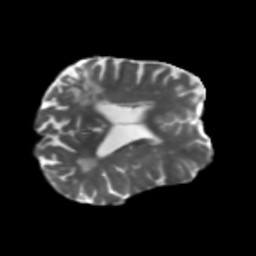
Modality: T2w
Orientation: axial
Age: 73
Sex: female
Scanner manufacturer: siemens
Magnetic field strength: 3 T
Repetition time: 5.25 s
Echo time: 0.08 s